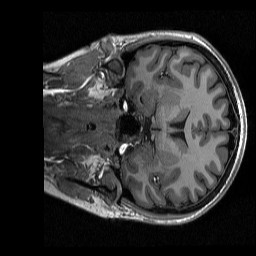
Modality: T1w
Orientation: coronal
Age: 25
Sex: female
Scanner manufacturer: siemens
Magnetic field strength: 3 T
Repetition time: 2.3 s
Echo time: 0.00298 s